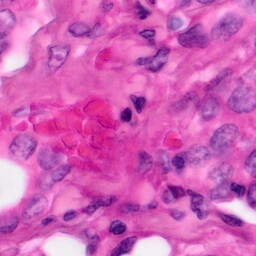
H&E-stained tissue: Pancreatic